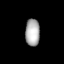
Tissue: lung
Cell type: Others
Senescence score: 0.5556
Nuclear area (px): 380
Mean DAPI intensity: 174.584